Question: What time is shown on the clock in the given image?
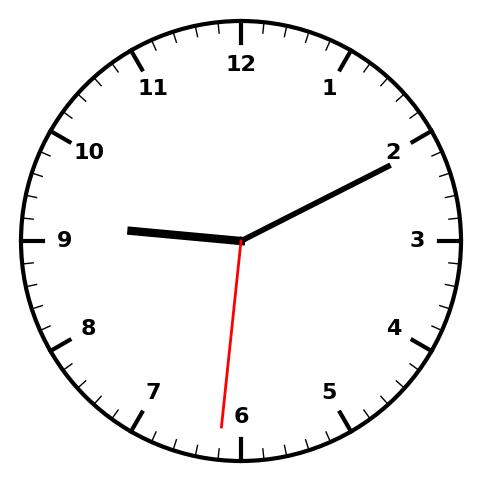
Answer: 09:10:31